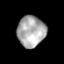
Tissue: prostate
Cell type: Fibroblasts
Senescence score: 0.8007
Nuclear area (px): 850
Mean DAPI intensity: 170.771